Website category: sports
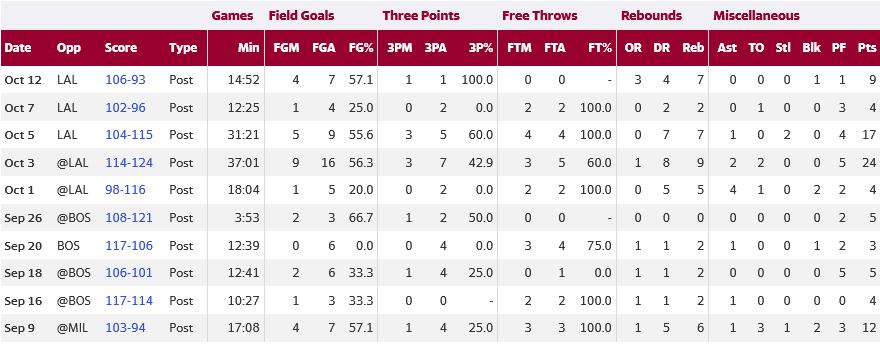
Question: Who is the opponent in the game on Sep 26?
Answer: BOS

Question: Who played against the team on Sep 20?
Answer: BOS

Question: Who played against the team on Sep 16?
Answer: BOS

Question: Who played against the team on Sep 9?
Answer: MIL

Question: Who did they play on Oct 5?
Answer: LAL

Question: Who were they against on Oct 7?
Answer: LAL

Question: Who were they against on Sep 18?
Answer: BOS

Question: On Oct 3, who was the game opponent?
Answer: LAL

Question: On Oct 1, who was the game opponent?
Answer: LAL

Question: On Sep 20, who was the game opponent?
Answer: BOS

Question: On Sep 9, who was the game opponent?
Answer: MIL

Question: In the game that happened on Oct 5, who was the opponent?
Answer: LAL

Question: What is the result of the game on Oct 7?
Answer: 102-96

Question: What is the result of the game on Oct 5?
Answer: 104-115

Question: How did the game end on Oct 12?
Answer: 106-93

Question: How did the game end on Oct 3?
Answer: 114-124

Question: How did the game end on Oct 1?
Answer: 98-116

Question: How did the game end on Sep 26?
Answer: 108-121

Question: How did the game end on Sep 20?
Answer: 117-106

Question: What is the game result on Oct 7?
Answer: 102-96

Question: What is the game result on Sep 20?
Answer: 117-106

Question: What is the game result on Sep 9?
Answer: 103-94

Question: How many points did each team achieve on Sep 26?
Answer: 108-121

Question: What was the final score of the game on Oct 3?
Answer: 114-124

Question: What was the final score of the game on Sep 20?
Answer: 117-106

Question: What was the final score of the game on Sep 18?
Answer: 106-101

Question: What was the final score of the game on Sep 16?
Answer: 117-114

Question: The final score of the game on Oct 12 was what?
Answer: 106-93

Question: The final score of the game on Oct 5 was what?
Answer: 104-115

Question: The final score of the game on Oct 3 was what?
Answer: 114-124

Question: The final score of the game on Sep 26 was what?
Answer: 108-121

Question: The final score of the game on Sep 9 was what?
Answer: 103-94

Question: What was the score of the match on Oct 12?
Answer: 106-93

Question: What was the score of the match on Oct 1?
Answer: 98-116

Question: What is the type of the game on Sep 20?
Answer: Post

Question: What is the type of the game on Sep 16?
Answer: Post

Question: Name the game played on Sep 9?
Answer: Post

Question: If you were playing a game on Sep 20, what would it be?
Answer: Post

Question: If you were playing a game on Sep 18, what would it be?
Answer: Post

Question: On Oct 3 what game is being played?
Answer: Post

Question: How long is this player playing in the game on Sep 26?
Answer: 3:53

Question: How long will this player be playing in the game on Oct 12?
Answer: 14:52

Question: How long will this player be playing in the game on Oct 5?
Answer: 31:21

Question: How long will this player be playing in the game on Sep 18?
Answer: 12:41

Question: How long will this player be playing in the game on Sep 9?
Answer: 17:08

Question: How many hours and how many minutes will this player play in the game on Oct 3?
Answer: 37:01

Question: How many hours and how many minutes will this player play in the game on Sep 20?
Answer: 12:39

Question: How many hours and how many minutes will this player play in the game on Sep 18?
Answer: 12:41

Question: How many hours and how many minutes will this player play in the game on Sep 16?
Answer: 10:27

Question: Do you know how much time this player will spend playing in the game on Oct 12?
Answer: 14:52

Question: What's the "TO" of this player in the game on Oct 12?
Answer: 0

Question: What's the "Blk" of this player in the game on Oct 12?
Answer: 1

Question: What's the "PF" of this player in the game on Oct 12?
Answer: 1

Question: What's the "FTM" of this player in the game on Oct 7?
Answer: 2

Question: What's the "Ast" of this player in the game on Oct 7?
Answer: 0

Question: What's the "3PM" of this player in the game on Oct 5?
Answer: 3

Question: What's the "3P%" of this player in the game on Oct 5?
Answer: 60.0

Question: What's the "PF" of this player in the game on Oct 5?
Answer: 4

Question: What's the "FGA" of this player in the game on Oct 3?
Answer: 16

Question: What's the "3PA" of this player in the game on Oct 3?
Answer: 7

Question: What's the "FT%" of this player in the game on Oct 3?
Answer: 60.0

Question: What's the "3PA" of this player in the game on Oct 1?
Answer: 2

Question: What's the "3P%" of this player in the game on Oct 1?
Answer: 0.0

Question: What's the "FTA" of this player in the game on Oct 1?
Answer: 2